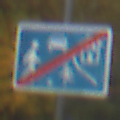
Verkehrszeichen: EndeVerkehrsberuhigterBereich
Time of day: Midday
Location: Outdoor (Nature)
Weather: Overcast
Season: Autumn
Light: Natural